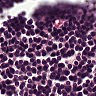
Metastatic tissue present: no